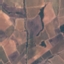
Land use / land cover class: PermanentCrop